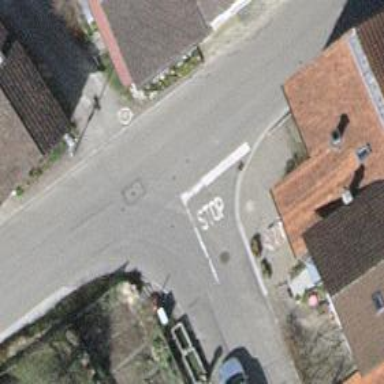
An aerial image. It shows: Road with stop sign.